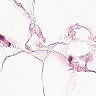
Metastatic tissue present: no